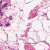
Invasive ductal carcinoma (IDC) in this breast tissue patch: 0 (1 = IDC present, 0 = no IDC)